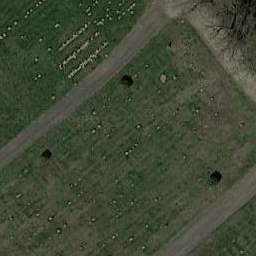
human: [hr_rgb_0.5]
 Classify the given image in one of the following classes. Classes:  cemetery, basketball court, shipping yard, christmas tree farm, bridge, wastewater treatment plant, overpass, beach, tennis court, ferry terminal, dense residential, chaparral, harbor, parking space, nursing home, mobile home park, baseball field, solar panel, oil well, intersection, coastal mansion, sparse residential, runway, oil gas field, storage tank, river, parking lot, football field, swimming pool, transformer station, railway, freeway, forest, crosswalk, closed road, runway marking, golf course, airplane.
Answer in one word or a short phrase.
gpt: cemetery